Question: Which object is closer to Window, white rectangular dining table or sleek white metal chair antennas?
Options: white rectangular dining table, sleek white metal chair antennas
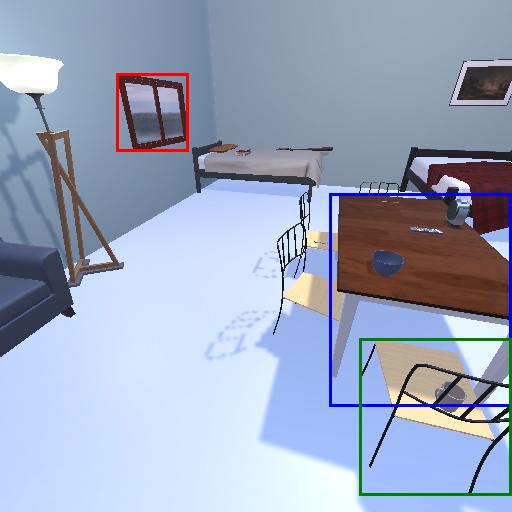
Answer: white rectangular dining table